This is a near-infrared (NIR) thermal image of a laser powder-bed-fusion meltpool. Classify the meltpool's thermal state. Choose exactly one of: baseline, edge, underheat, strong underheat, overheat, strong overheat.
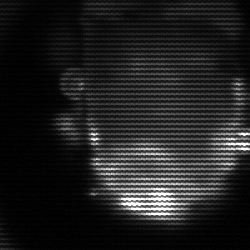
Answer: baseline